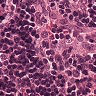
Metastatic tissue present: no